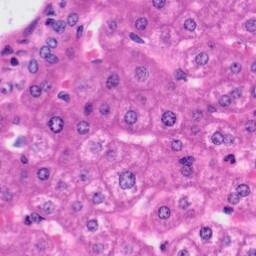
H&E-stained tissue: Liver